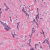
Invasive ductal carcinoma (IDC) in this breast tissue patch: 1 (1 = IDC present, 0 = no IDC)